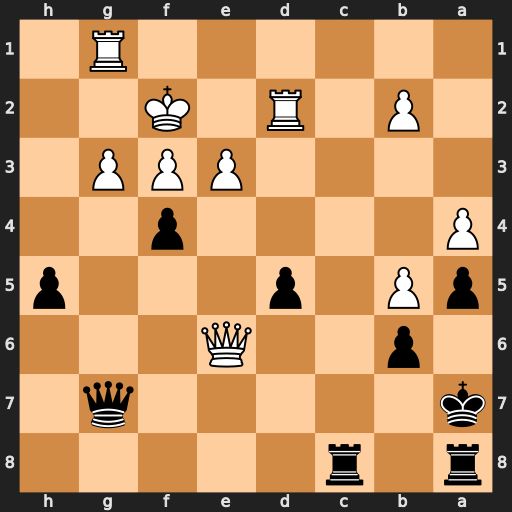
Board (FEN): r1r5/k5q1/1p2Q3/pP1p3p/P4p2/4PPP1/1P1R1K2/6R1
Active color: b
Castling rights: -
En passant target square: -
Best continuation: Re8 gxf4 Qxg1+ Kxg1 Rxe6